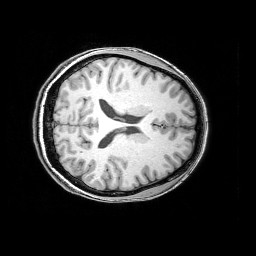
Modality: T1w
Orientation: axial